Question: I have a list of Groups that can vary in number, with Items in these groups that also vary in number. I've been racking my head over a way to get all possible combinations of 1 Item from every Group.
Bonus: I also need all combinations of not having every items from a group.
I've seen and done what was <URL>, but that requires knowing the number of groups to begin with.
To be more specific about what I'm doing, I would like to generate products with exact pricing based off product options. Here's an example list:

So it would generate products like:
UV Coating, Qty 500, Color 4:0
UV Coating, Qty 500, Color 4:1
etc...
Each of these Groups has an ID, and each item has a Group_Item_ID. So I can put them in an array such as:
'''
$selections[1][...] // 1 = Coating
$selections[2][...] // 2 = Quantity
// ... = all selected Items in group
'''
Hope I explained it well enough. I'm just not able to wrap my head around how to do this when the number of Groups are variable also.
Here's an example array for the groups and their items:
'''
Array
(
[0] => Array
(
[0] => 2
[1] => 3
)
[1] => Array
(
[0] => 10
[1] => 11
[2] => 12
)
[2] => Array
(
[0] => 16
[1] => 17
)
[3] => Array
(
[0] => 19
[1] => 20
)
)
'''
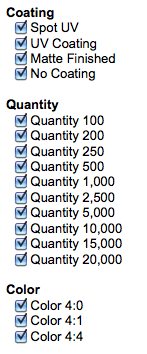
Answer: Try this:
'''
function c($groups, $prefix='')
{
$result = array();
$group = array_shift($groups);
foreach($group as $selected) {
if($groups) {
$result = array_merge($result, c($groups, $prefix . $selected. ' '));
} else {
$result[] = $prefix . $selected;
}
}
return $result;
}
'''